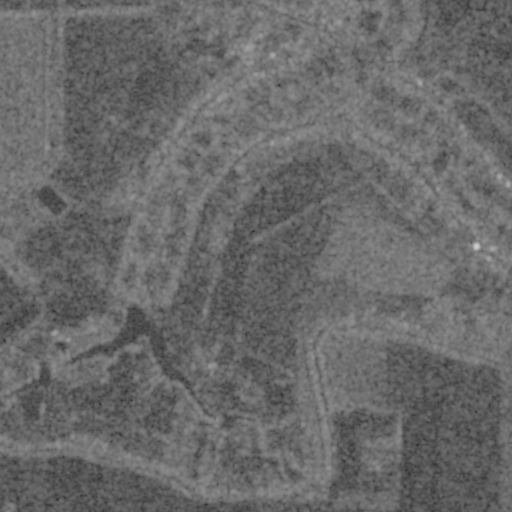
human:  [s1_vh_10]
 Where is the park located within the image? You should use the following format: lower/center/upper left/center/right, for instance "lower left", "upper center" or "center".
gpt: The park is located in the upper of the image.
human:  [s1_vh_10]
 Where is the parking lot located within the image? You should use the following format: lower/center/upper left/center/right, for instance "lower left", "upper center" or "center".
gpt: The parking lot is located in the upper right of the image.
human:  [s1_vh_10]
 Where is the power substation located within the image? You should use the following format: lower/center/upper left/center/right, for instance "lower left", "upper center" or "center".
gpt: The power substation is located in the center left of the image.
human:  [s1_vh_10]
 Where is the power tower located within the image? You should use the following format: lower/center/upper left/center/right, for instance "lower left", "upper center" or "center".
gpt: The power tower is located in the center left of the image.
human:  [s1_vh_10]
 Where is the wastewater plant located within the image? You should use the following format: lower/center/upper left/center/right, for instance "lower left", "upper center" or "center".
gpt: The wastewater plant is located in the upper left of the image.
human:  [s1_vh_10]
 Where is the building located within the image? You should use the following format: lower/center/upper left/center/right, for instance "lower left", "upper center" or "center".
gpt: There is no building in the image.

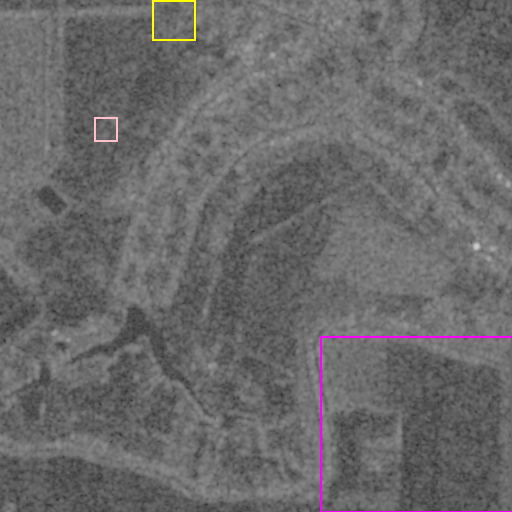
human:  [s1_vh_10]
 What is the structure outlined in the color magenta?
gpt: The structure outlined in magenta is a crop field.
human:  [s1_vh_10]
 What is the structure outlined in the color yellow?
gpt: The structure outlined in yellow is a park.
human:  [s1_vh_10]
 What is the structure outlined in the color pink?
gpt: The structure outlined in pink is a wastewater plant.
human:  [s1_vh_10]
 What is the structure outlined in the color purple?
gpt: There is no purple outline.